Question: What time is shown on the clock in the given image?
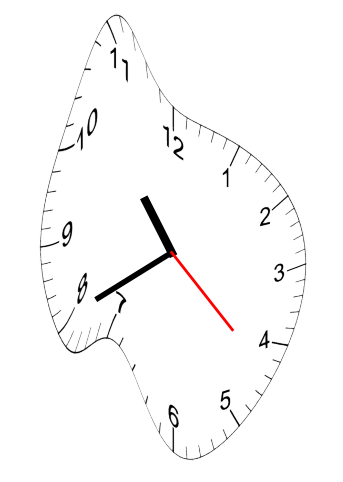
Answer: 10:40:22